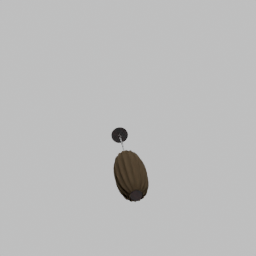
Label: lighting